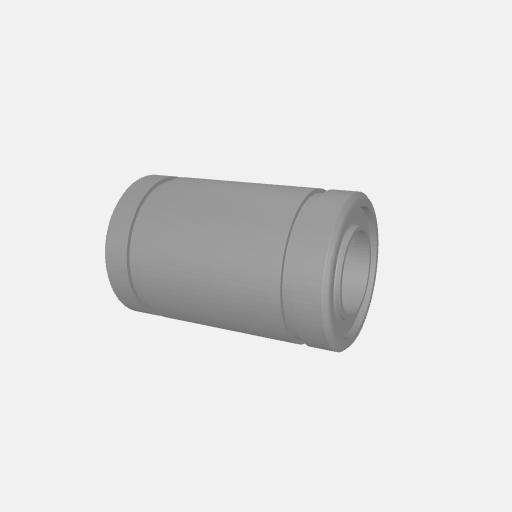
Part: LinearBearing8ID24